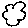
Label: cloud